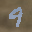
Label: 9